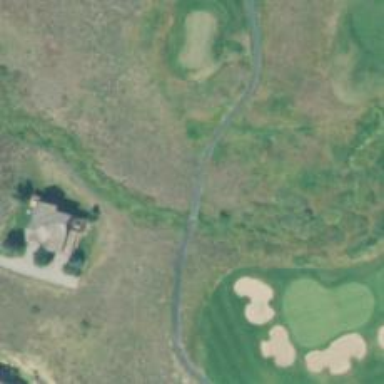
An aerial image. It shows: Golf cartpath that is also road path.